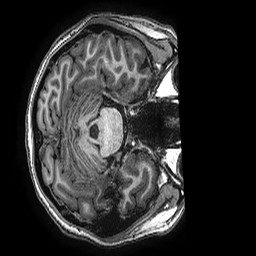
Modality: T1w
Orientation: axial
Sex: female
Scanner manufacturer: ge
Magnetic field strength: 3 T
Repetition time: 0.00766 s
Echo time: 0.003476 s